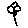
Label: flower